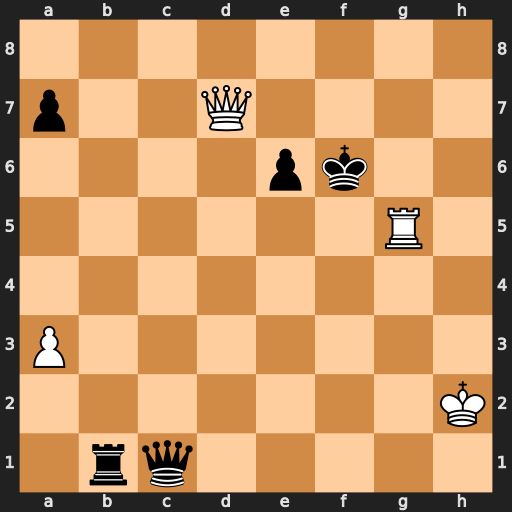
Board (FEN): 8/p2Q4/4pk2/6R1/8/P7/7K/1rq5
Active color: w
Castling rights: -
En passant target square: -
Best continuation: Qg7#